Field crop: tomato
Growth stage: 2
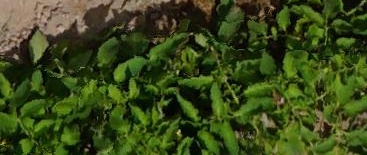
Species: tomato